Interaction volume radius: 5 \u00c5
Interaction volume height: 25 \u00c5
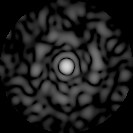
Disorder parameter: 0.8822